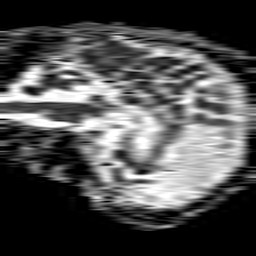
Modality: ADC
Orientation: sagittal
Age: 75
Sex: male
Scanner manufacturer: philips
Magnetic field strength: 1.5 T
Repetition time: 4.6 s
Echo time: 0.08631 s